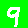
Digit: 9